Interaction volume radius: 10 \u00c5
Interaction volume height: 10 \u00c5
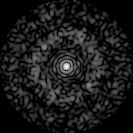
Disorder parameter: 0.8252